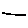
Label: hexagon